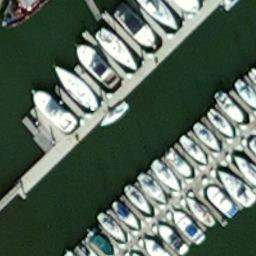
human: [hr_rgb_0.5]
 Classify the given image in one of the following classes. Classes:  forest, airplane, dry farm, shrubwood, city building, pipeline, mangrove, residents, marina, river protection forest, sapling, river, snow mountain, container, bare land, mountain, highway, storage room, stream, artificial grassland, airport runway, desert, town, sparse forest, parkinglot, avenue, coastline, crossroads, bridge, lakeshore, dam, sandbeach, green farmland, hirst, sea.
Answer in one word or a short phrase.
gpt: marina